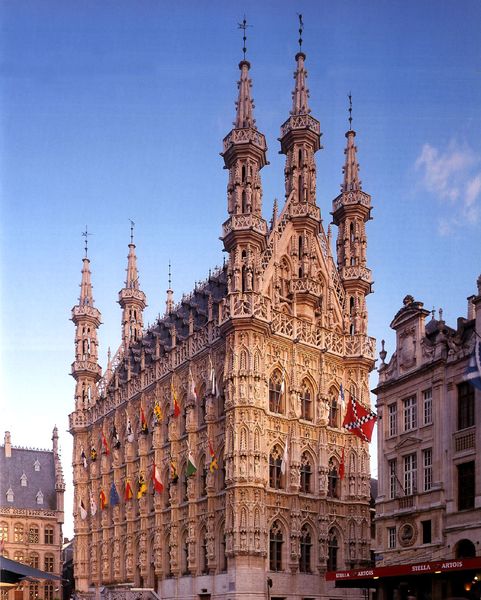
Titel: Löwen, Rathaus
Standort: Löwen (EU - Belgien)
Schlagwörter: himmel, stadt, fenster, frankreich, paris, dach, haus, wolke, horizont, brüstung, kirche, england, gotik, turm, balkon, spanien, fahnen, italien, fahne, giebel, ornamente, stuck, balkone, glockenturm, kirch, türme, dom, rathaus, kathedrale, griechenland, historismus, ballustrade, flaggen, filigran, gothisch, maßwerk, fialen, stadthaus, fasade, köln, frankfurt, chapelle